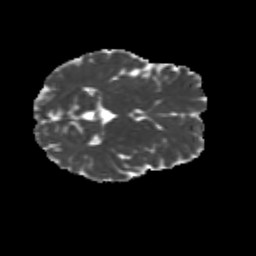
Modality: MD
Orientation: axial
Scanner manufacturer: siemens
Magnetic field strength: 3 T
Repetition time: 9.2 s
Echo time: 0.084 s